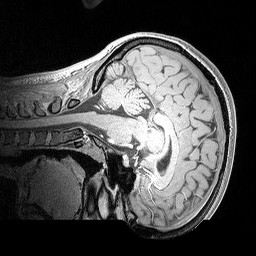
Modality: MP2RAGE
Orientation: sagittal
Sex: female
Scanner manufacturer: siemens
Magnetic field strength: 3 T
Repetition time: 5 s
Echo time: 0.00292 s